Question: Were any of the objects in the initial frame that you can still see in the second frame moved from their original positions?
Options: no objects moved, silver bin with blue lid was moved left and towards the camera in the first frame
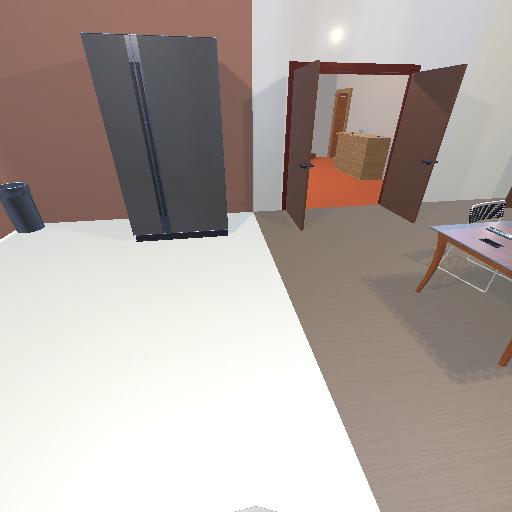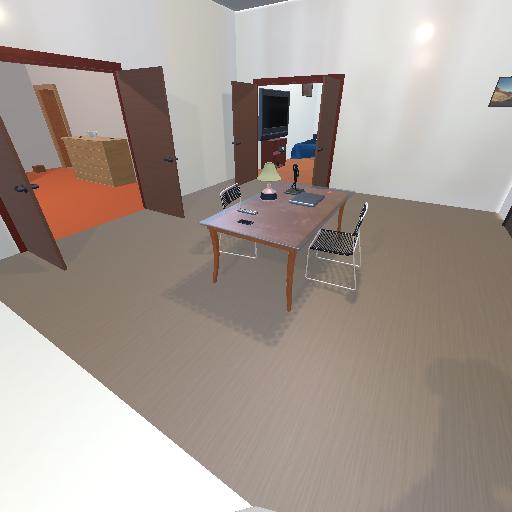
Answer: no objects moved